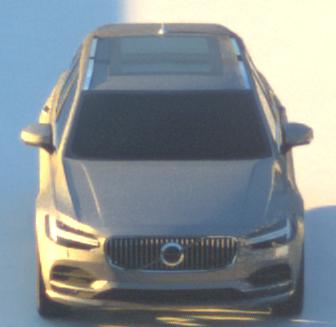
Make: Volvo
Model: V90
Detailed model: -
Model produced from: 2016
Model produced until: 2020
Doors: 5
Color: gray
Road condition: dry road
Daytime: sunrise or sunset
Contrast: medium contrast